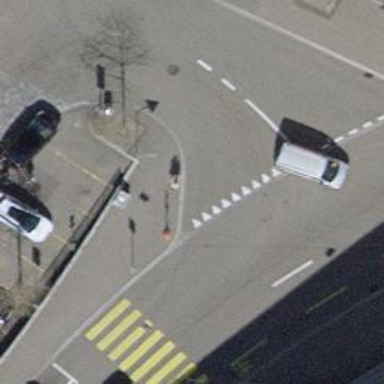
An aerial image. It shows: Kerb barrier.